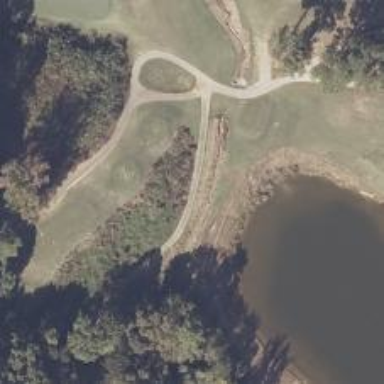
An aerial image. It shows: Path designated for golf carts.